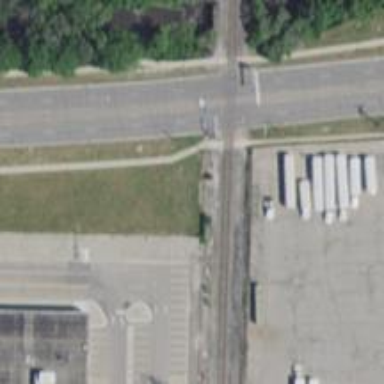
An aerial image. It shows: Railway crossing.